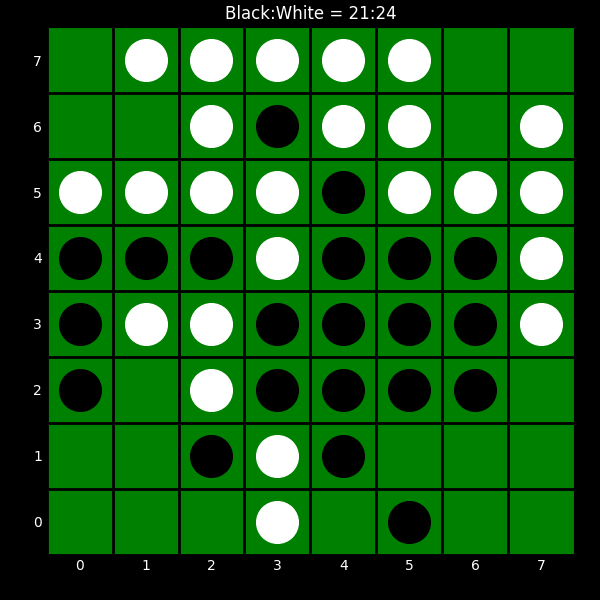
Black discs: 21
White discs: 24